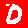
Digit: 0